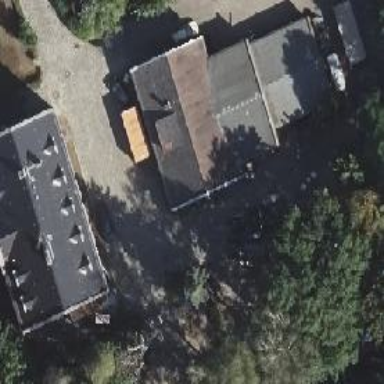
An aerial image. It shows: Car repair shop.